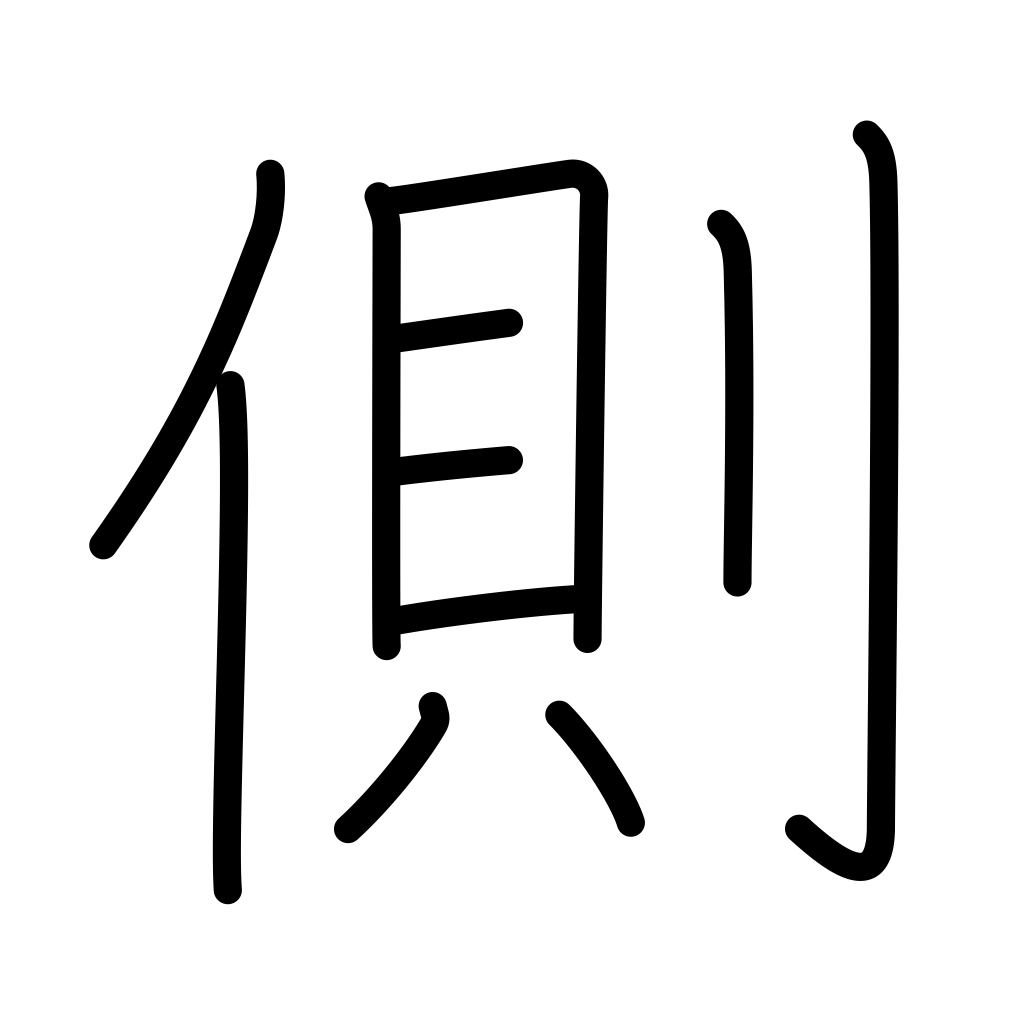
Meaning: side, lean, oppose, regret